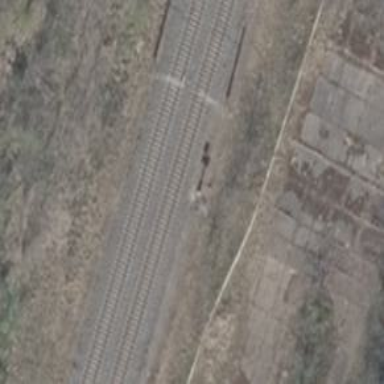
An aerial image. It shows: Railway signal.